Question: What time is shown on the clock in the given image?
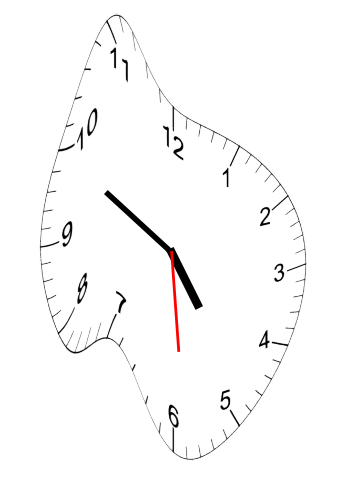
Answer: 04:49:29